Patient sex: F
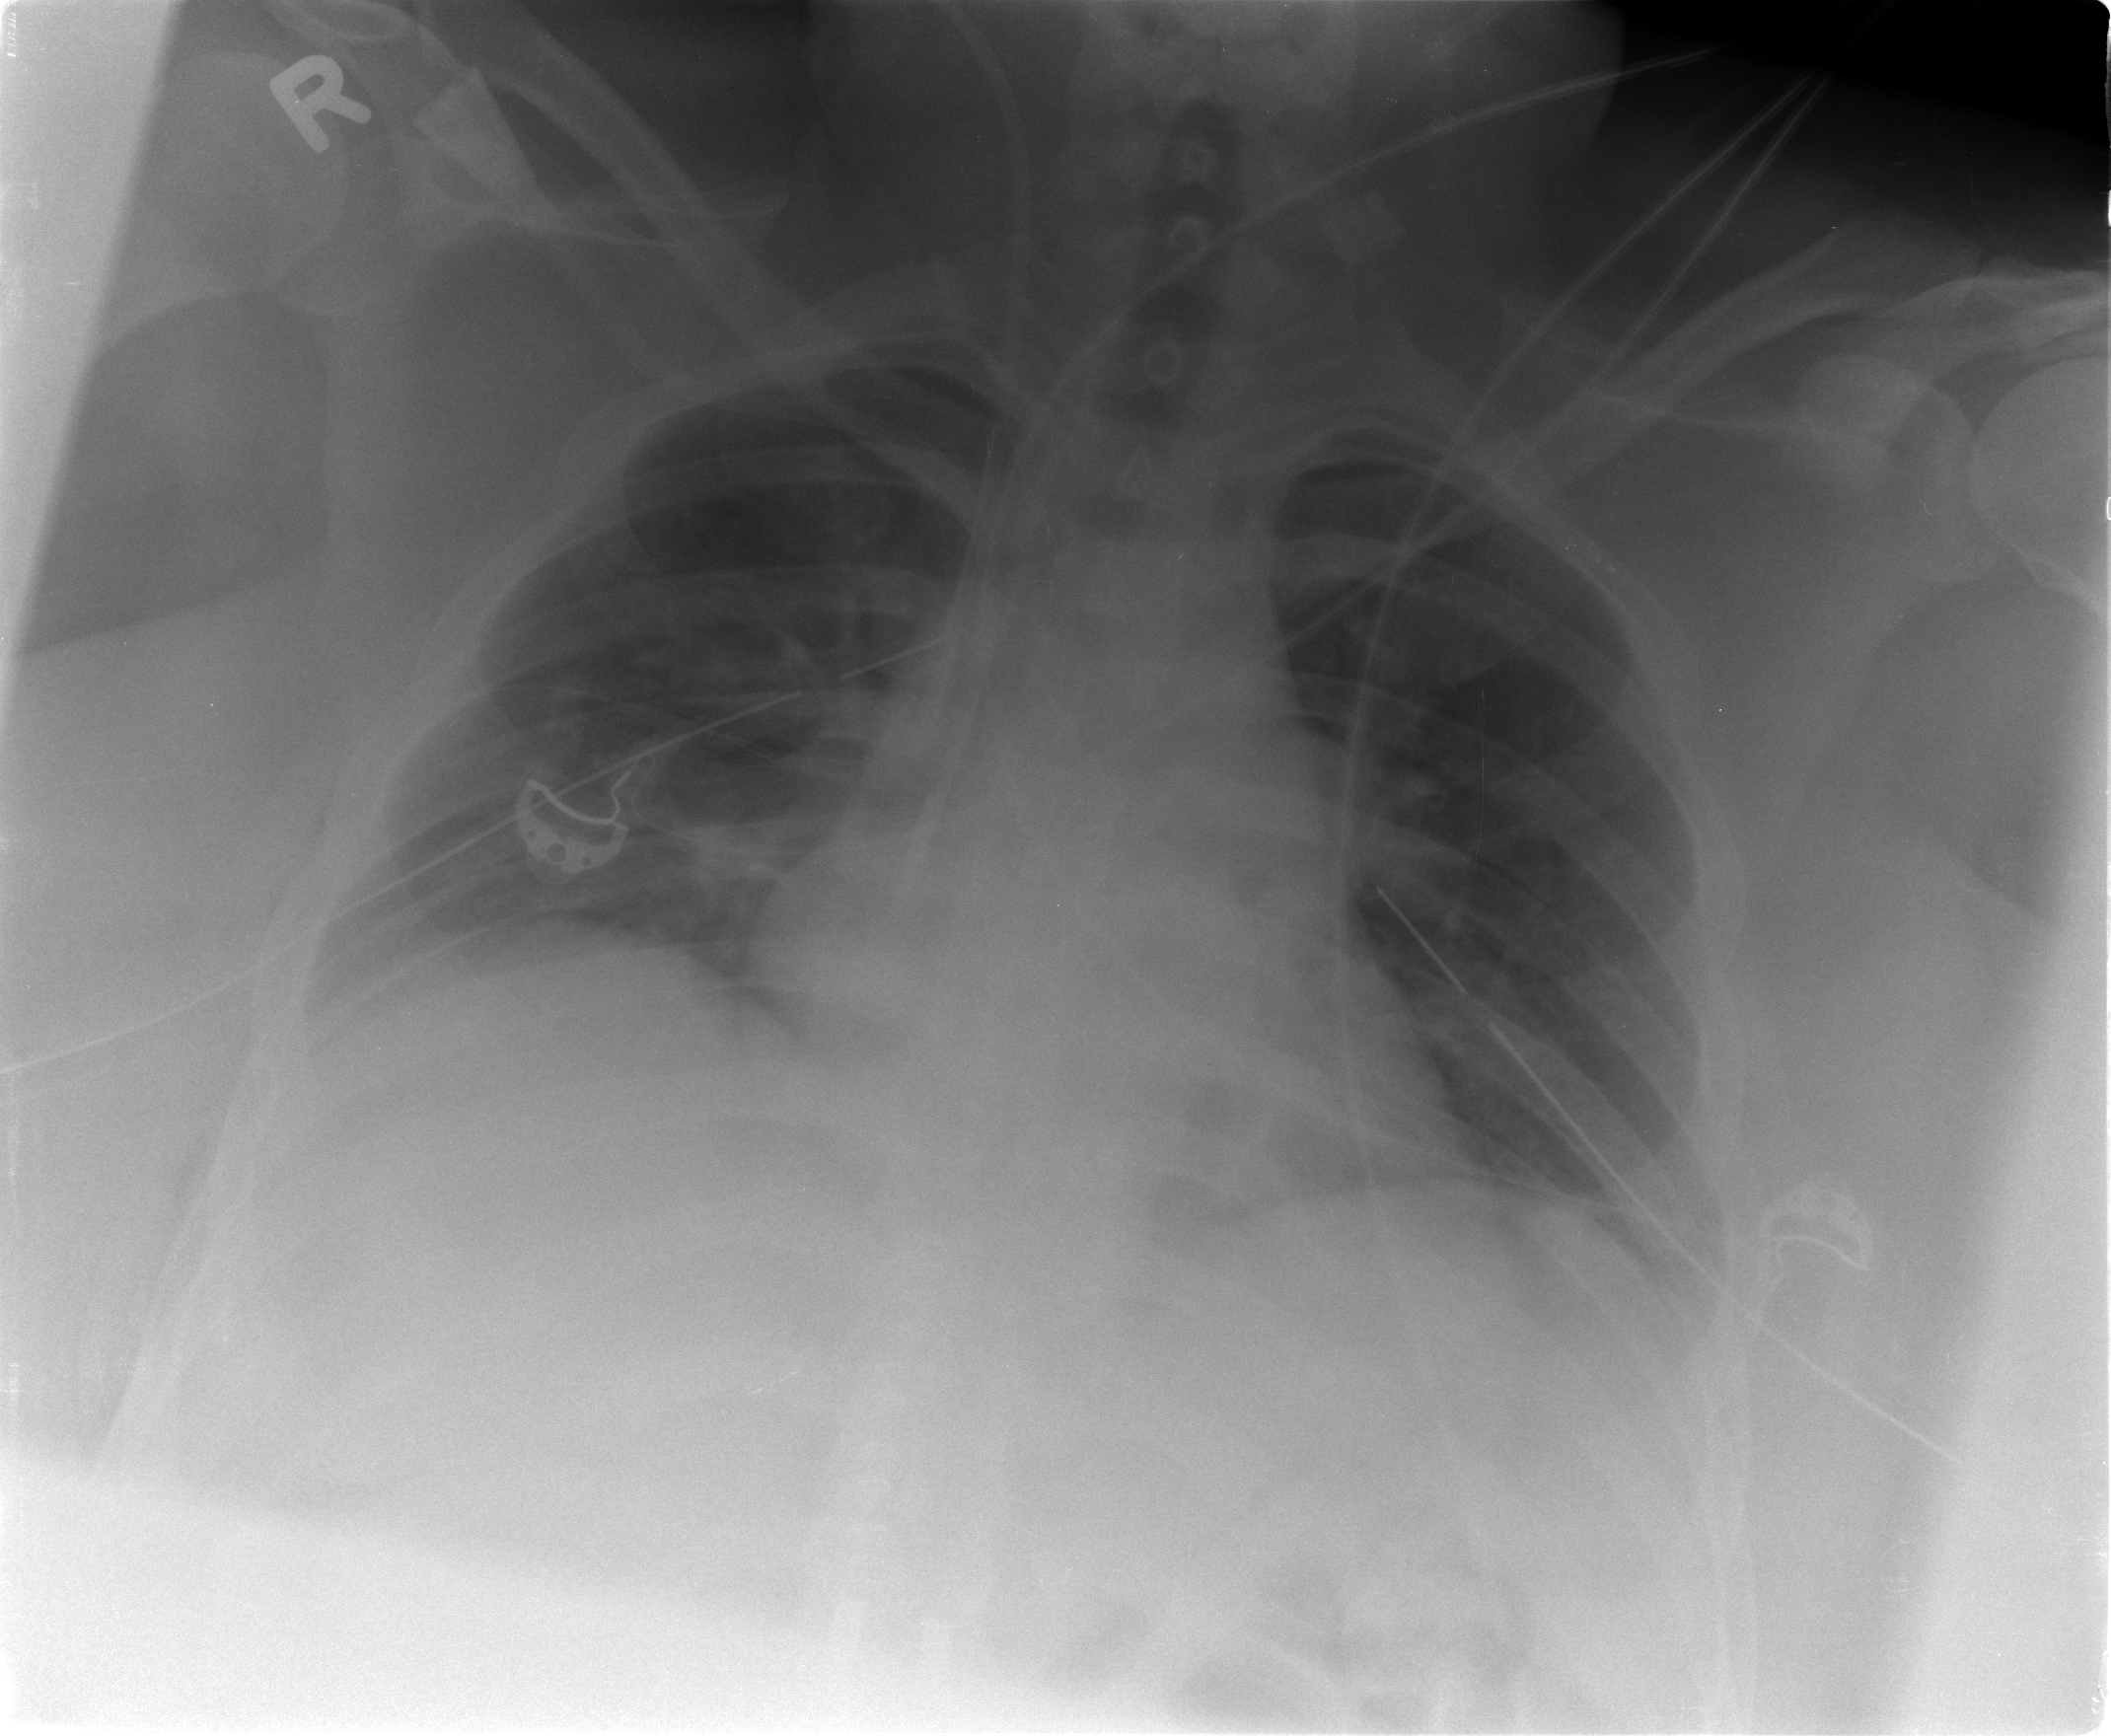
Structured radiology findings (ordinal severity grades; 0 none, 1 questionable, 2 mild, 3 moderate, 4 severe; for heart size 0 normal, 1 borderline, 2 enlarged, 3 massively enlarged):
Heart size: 0
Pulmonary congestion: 1
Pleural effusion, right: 1
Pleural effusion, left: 0
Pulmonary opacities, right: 0
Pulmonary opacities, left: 0
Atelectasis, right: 2
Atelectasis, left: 2